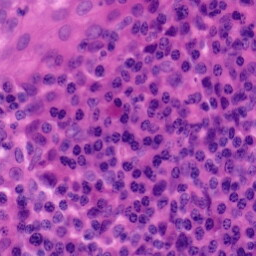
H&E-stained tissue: Tonsil